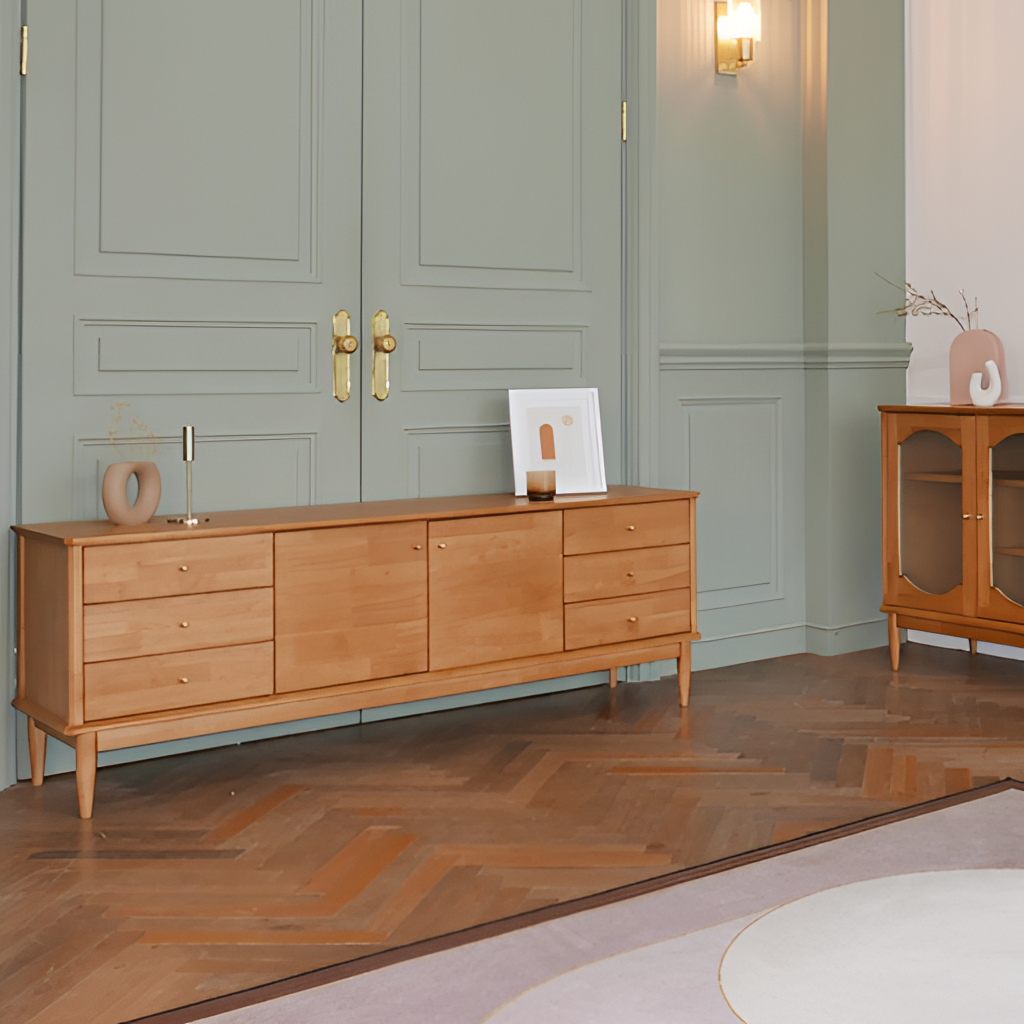
living room, brown wood sideboard, brown wood flooring, with herringbone pattern, mid-century modern, paint wallpaper, with solid pattern